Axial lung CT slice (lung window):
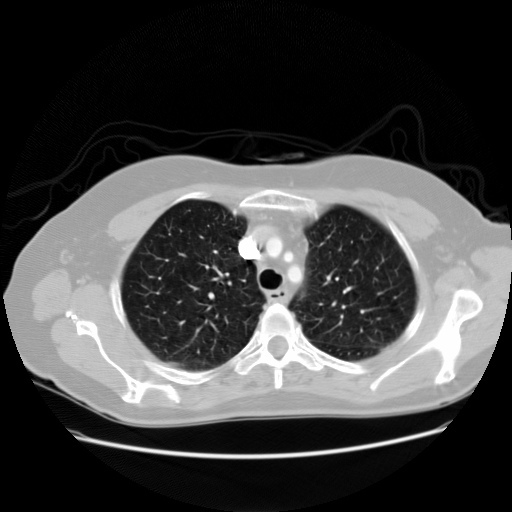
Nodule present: no